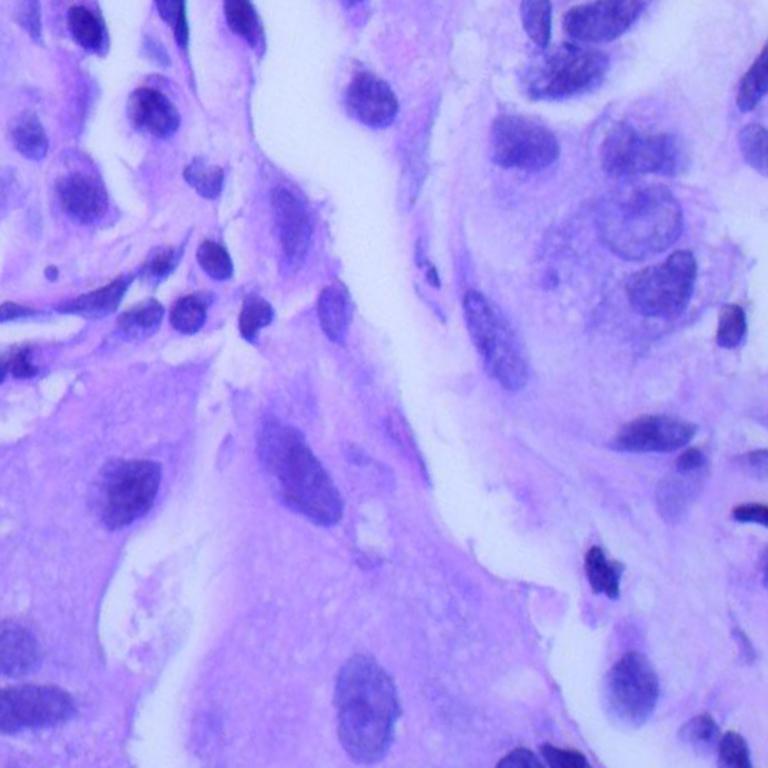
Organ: lung
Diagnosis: adenocarcinomas